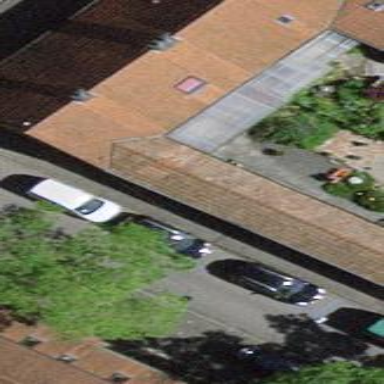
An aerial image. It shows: Terrace building.